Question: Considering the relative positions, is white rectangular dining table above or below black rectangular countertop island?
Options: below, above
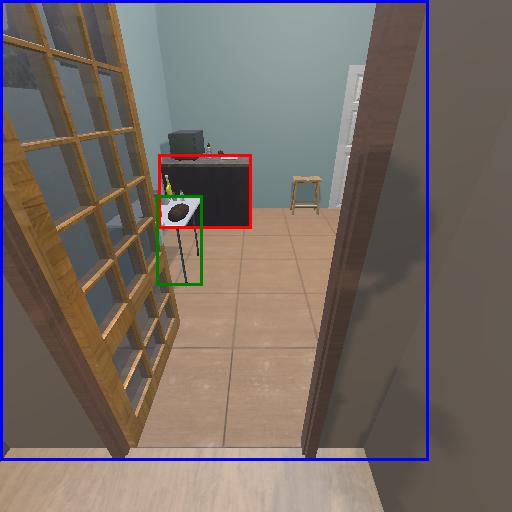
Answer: below